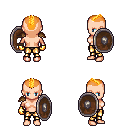
a pixel art fantasy rpg character, female body template, human, light skin, leather shoulder armor, gold greaves, light blonde short mohawk hairstyle, gold gloves, shield, four views (front, back, left, right), 2x2 character sprite sheet, small pixel art, hard edges, no anti-aliasing